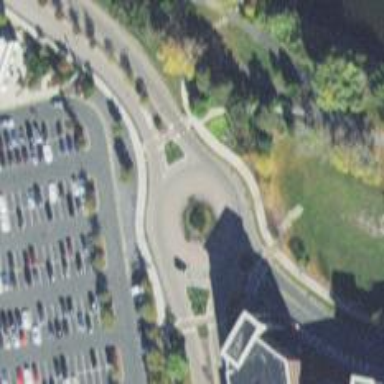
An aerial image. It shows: Tertiary road with asphalt surface leading to roundabout junction.